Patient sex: M
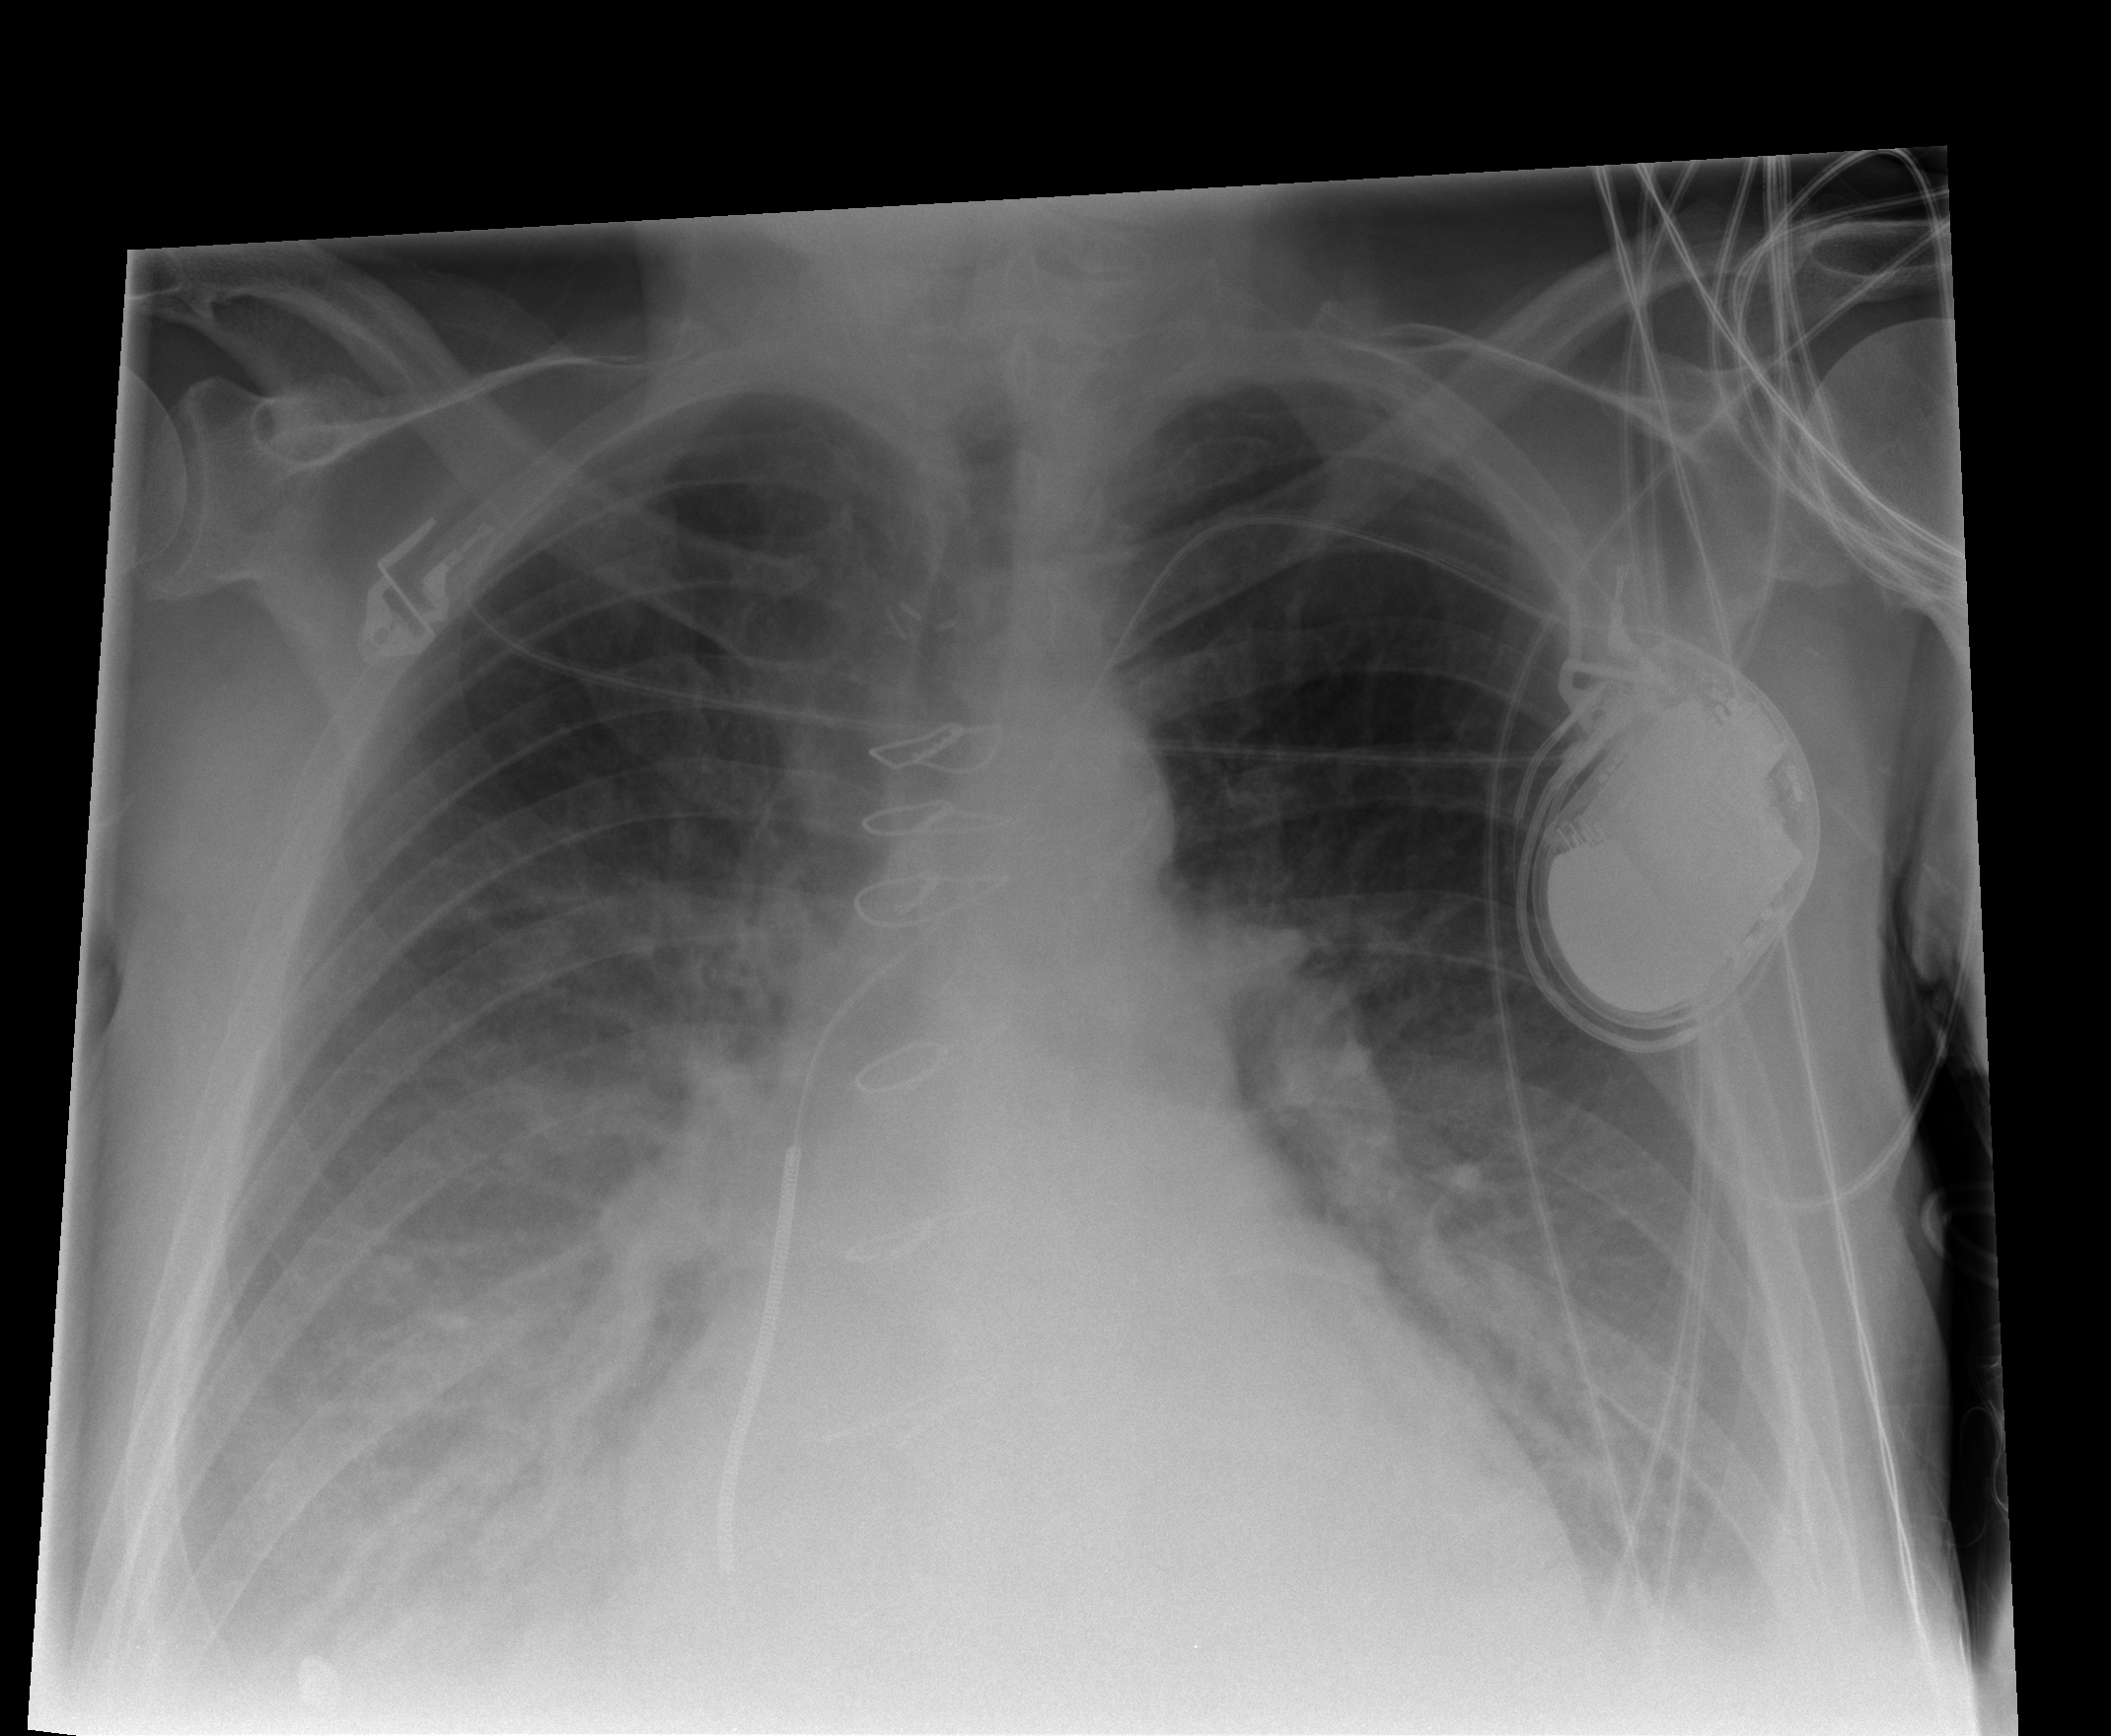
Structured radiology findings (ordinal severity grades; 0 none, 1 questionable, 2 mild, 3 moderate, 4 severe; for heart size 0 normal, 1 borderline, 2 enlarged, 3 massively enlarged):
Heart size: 2
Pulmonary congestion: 3
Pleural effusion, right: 2
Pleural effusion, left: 0
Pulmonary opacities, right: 0
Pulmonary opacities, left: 0
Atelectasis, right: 0
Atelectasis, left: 0